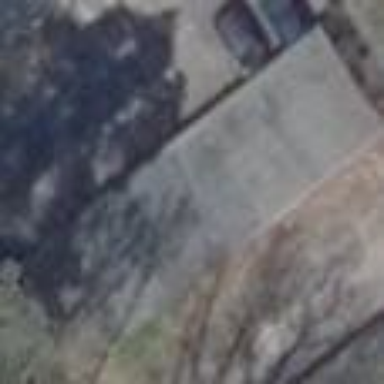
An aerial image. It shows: Garages with flat roofs.